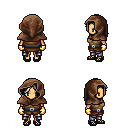
a pixel art fantasy rpg character, female body template, human, tanned skin, leather chest armor, metal pants, white loose hair, cloth hood, gold gloves, ghillies, four views (front, back, left, right), 2x2 character sprite sheet, small pixel art, hard edges, no anti-aliasing